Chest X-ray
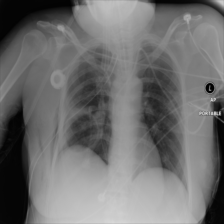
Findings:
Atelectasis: negative
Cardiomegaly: negative
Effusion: negative
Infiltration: negative
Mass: negative
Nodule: negative
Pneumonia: negative
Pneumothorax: negative
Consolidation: negative
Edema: negative
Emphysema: positive
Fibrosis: negative
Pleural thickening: negative
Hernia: negative